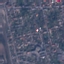
Label: Residential